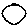
Label: circle